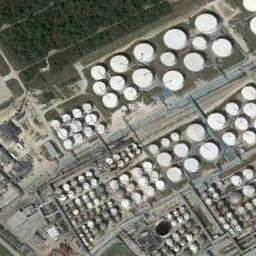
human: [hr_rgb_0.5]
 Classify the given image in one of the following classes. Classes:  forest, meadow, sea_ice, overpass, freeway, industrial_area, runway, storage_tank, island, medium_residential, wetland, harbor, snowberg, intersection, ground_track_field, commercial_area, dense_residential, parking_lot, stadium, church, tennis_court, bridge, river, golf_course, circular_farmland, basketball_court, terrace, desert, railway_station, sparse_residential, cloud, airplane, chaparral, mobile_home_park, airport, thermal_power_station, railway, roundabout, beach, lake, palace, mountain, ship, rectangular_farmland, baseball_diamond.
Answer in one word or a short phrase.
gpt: storage_tank